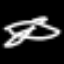
Label: airplane